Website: ulta-beauty
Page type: billing-address
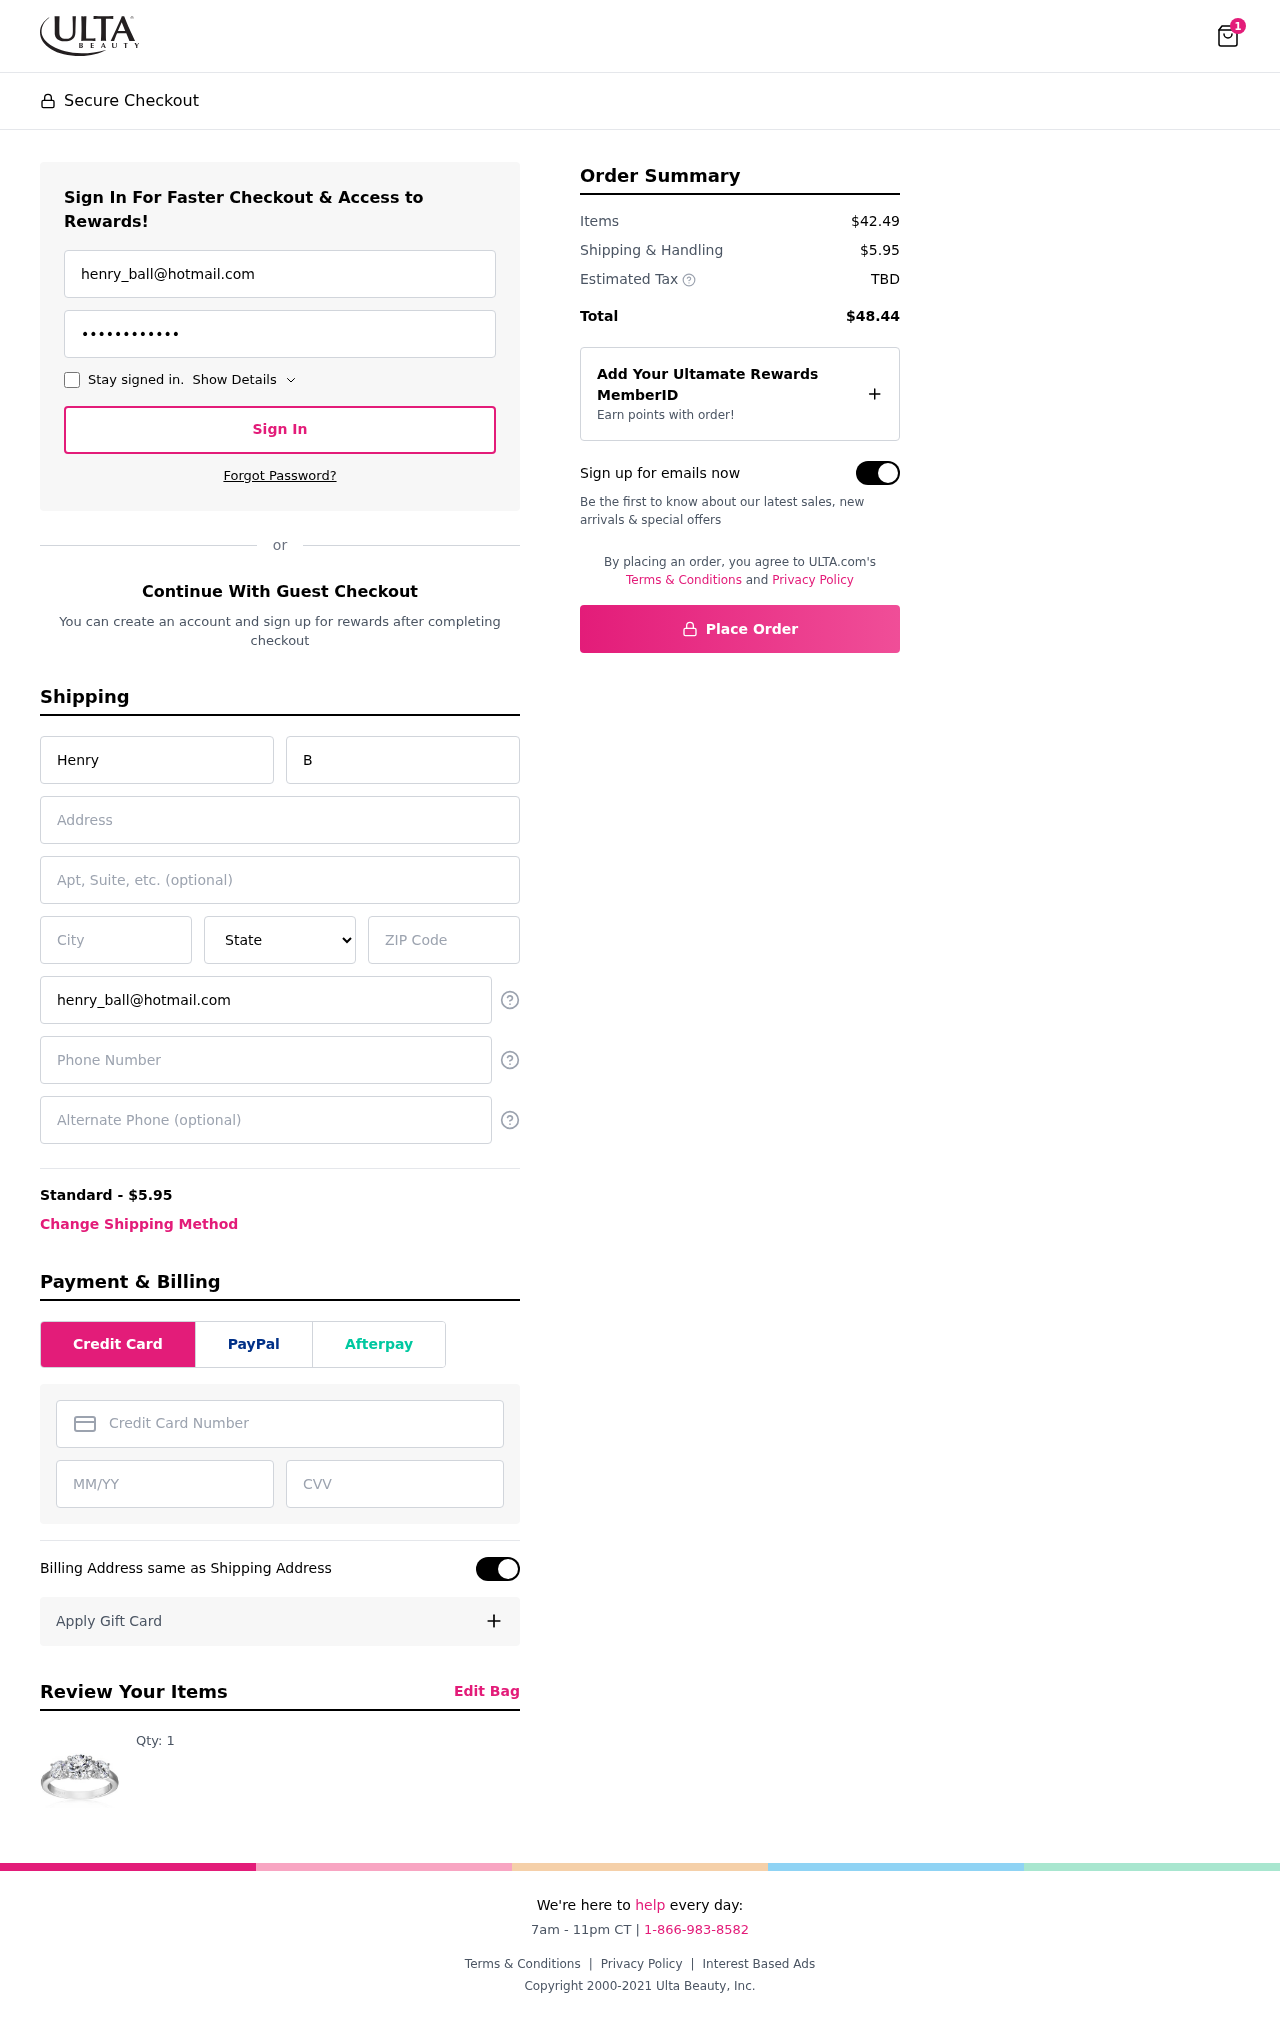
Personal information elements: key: PII_STATE
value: Kentucky
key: PII_EMAIL
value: henry_ball@hotmail.com
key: PII_FIRSTNAME
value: Henry
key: PII_LASTNAME
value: Ball
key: PII_STREET
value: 65927 Bowen Canyon Suite 124
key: PII_CITY
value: West Jamie
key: PII_POSTCODE
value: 65135
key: PII_PHONE
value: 3026926448
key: PII_CARD_NUMBER
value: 2542 8214 1443 5776
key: PII_CARD_EXPIRY
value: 02/27
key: PII_CARD_CVV
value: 408
Product elements: key: PRODUCT1_QUANTITY
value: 1
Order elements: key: ORDER_NUM_ITEMS
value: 1
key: ORDER_SHIPPING_COST
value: $5.95
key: ORDER_SUBTOTAL
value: $42.49
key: ORDER_TOTAL
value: $48.44